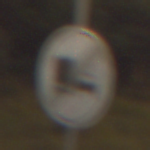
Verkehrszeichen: EndeUeberholverbotKraftfahrzeuge
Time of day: Night
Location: Outdoor (Nature)
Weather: Clear
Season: NotSpecified
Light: Natural